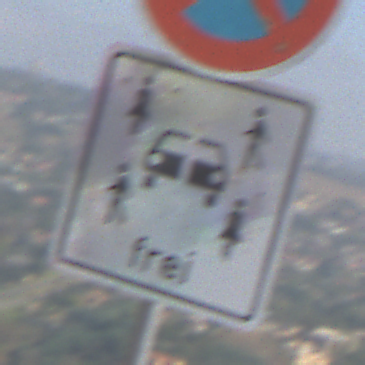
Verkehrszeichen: CarsharingfahrzeugeFrei
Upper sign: AbsolutesHalteverbot
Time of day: Midday
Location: Outdoor (Nature)
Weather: PartlyCloudy
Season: NotSpecified
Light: Natural